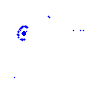
Particle: kaon